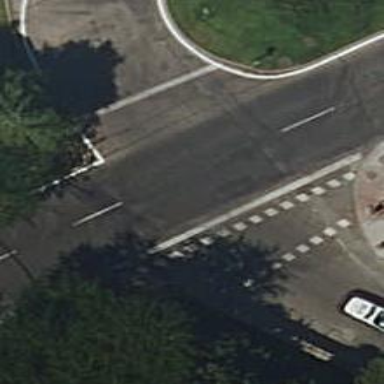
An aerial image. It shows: Road with traffic signals.